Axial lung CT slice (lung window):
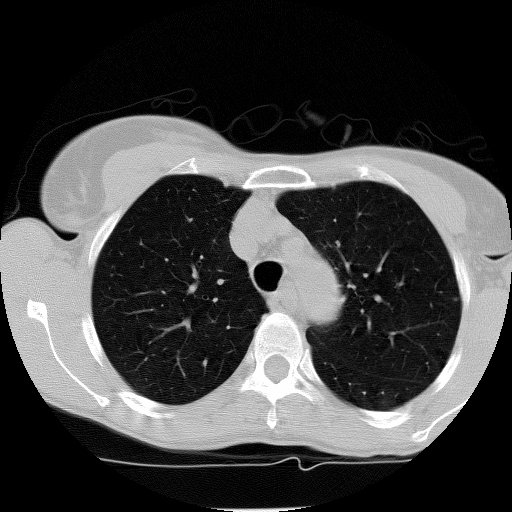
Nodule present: no